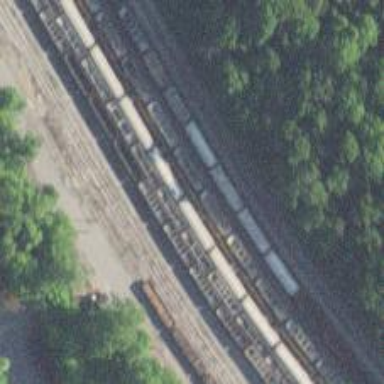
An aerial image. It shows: Railway spur service.